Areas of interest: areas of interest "Yihua Electronic Plaza"
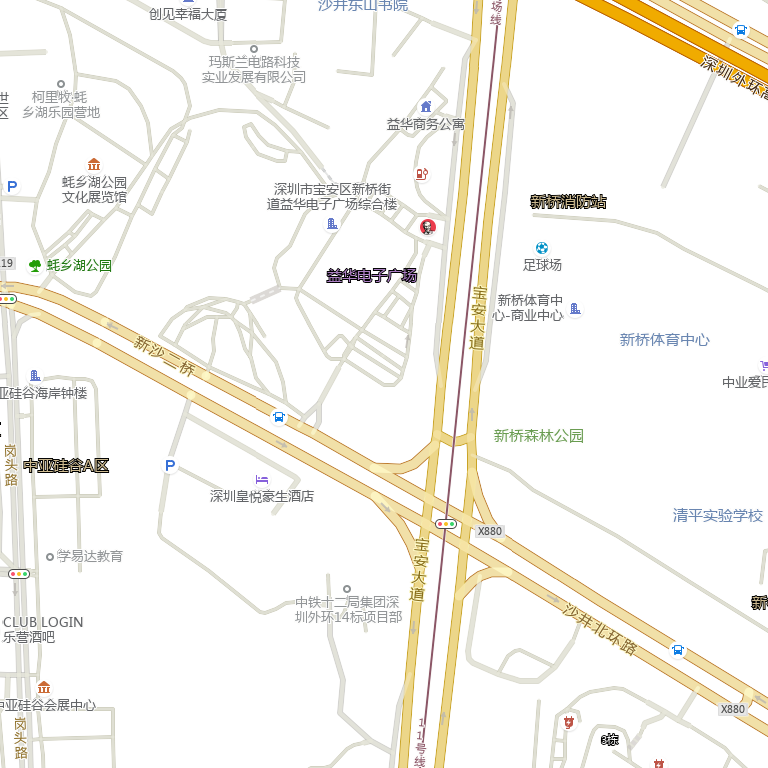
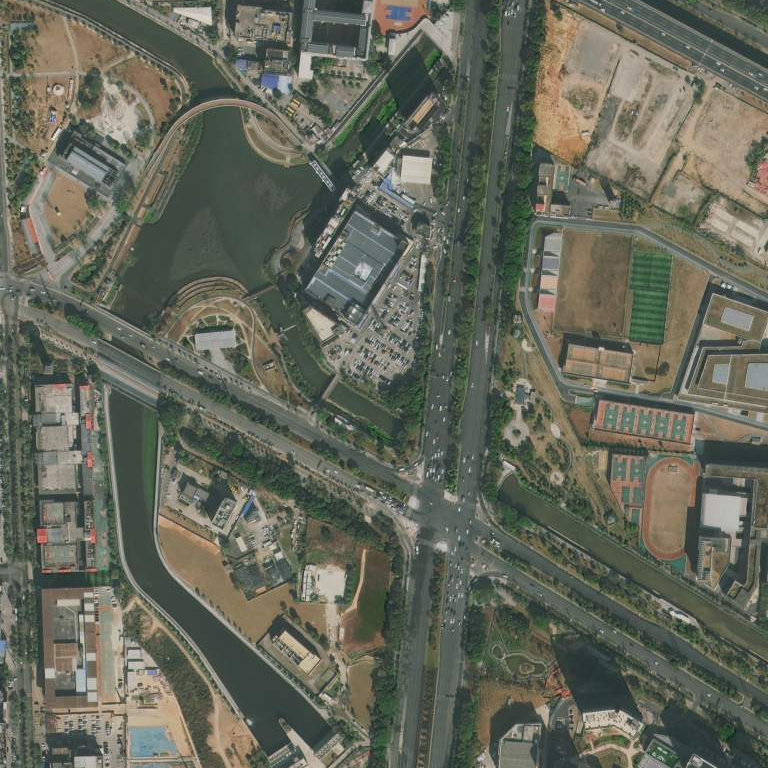